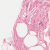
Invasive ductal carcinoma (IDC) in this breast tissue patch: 0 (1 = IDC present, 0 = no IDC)